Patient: sex M, age 61
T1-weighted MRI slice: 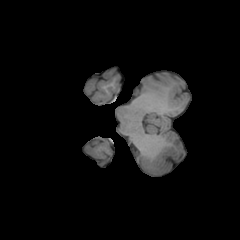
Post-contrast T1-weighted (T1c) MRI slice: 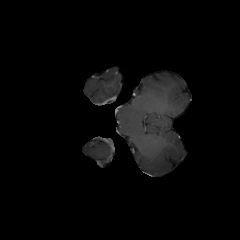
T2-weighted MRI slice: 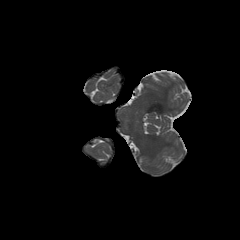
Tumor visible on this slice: no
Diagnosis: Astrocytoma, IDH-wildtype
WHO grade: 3